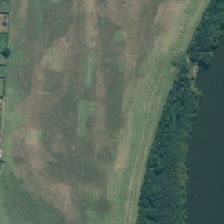
Land cover: urban_parkland